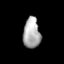
Tissue: skin
Cell type: Epithelial cells
Senescence score: 0.2542
Nuclear area (px): 508
Mean DAPI intensity: 171.746